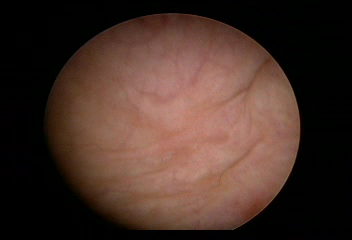
Modality: WLC
Class: Normal mucosa
Bladder cancer association: No